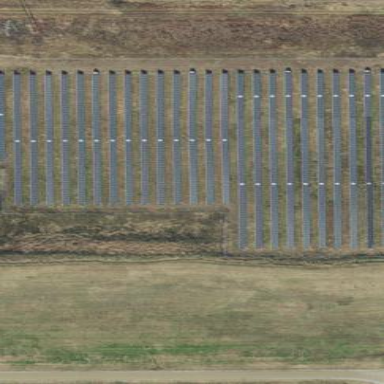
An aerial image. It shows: Solar power plant utilizing photovoltaic technology to generate electricity.